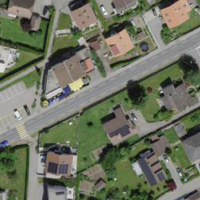
EUNIS habitat code: 54
Species observed at this site:
Campanula persicifolia